Aerial crown-view tile of a tropical tree (Barro Colorado Island, Panama), acquired 20241216:
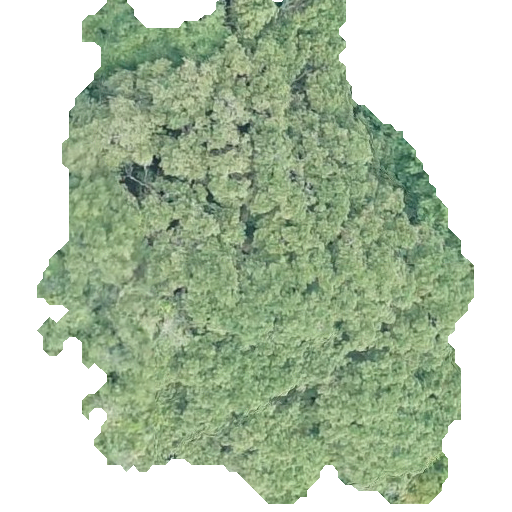
Species: Sloanea terniflora
GBIF accepted scientific name: Sloanea terniflora
Crown area: 237.839 m²